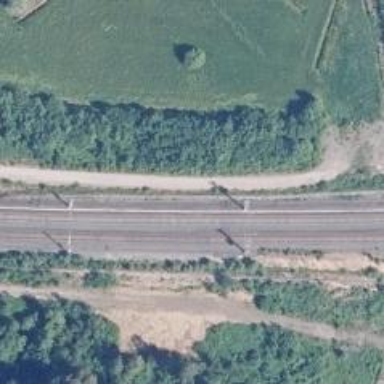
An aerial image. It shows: Railway with continuous electrified contact line.